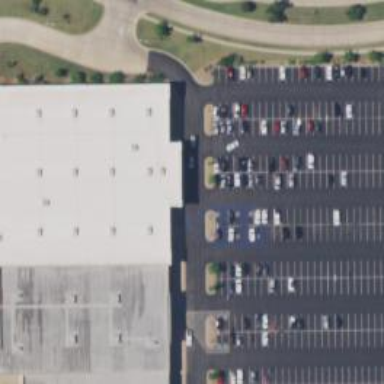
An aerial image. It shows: Parking space is available.